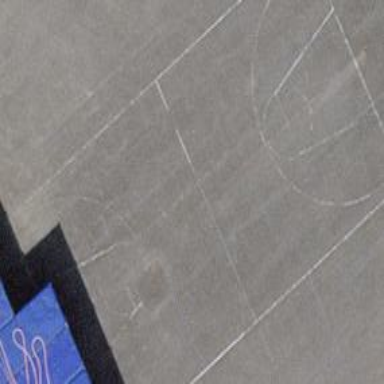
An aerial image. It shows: Basketball court on leisure land pitch.